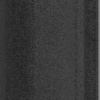
Label: dusty